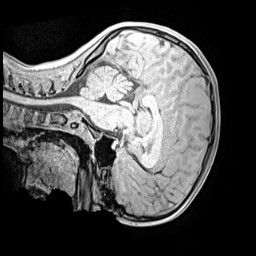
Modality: MP2RAGE
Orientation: sagittal
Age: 12
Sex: female
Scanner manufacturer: siemens
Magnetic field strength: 3 T
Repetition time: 4 s
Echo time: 0.00299 s